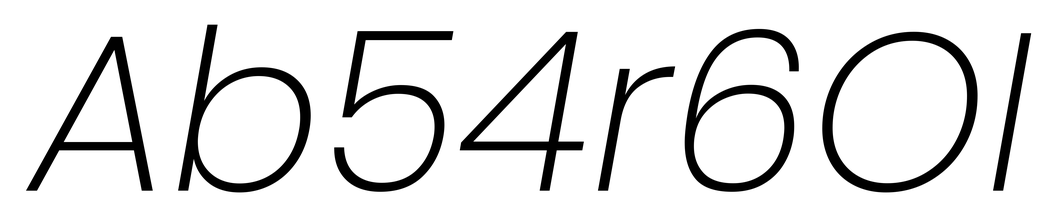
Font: Poppins-ExtraLightItalic